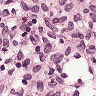
Metastatic tissue present: no